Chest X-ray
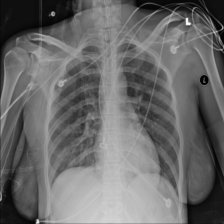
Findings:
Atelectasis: negative
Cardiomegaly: negative
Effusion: negative
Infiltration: positive
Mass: negative
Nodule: negative
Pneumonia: negative
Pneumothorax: negative
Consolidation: negative
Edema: negative
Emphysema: negative
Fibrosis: negative
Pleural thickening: negative
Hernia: negative